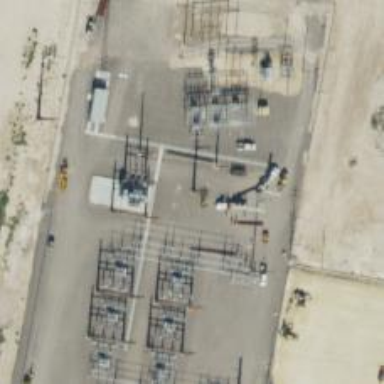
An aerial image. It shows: Power pole.